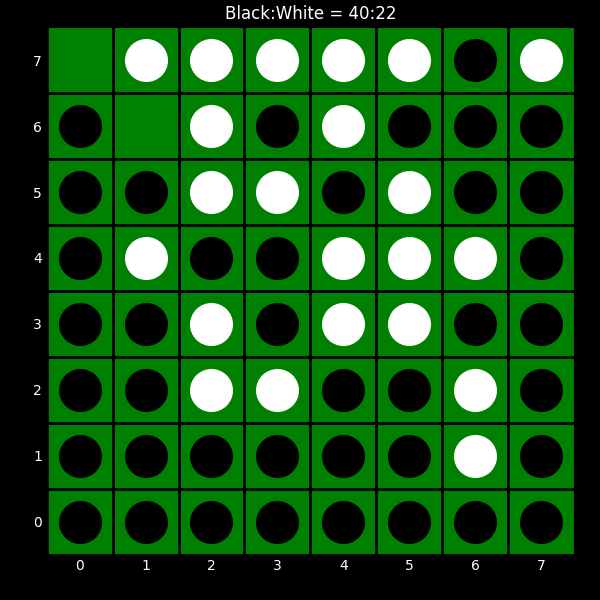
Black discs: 40
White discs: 22